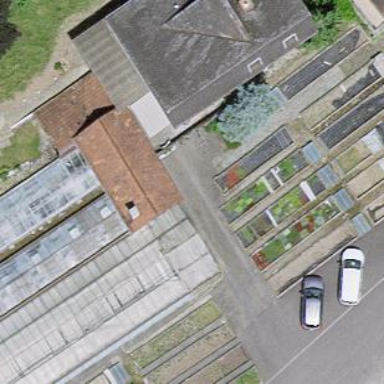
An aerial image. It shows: Greenhouse.